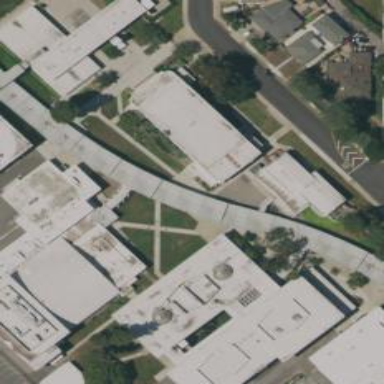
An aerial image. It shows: View of roof of building.